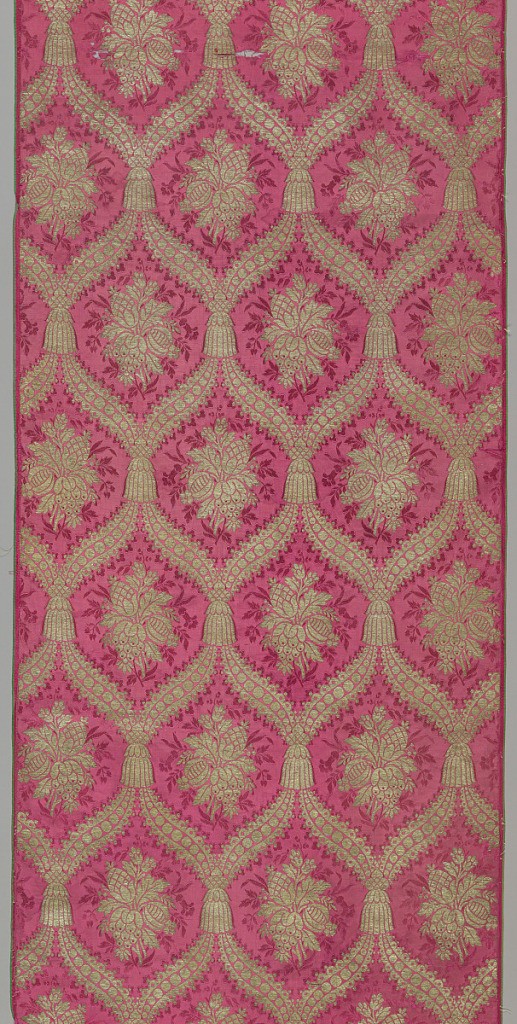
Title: Textile
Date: early 19th century
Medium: silk Technique: woven
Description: Three lengths of a brilliant red silk taffeta brocaded in gold showing framework surrounded by naturalistic floral clusters.